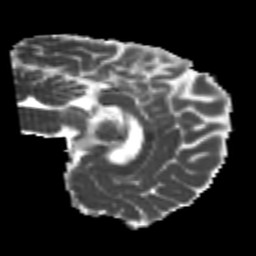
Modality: MD
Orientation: sagittal
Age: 22
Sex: male
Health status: healthy
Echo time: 0.074 s